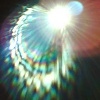
Label: sunburn